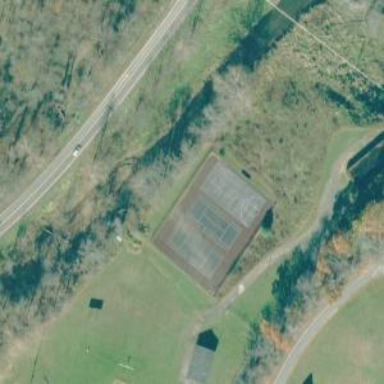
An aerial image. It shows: Tennis court in leisure pitch.